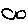
Label: circle